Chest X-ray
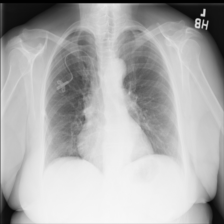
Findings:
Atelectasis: negative
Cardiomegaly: negative
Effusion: negative
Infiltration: positive
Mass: negative
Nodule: negative
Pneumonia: negative
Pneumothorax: negative
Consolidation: negative
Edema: negative
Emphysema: negative
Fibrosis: negative
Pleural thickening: negative
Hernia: negative